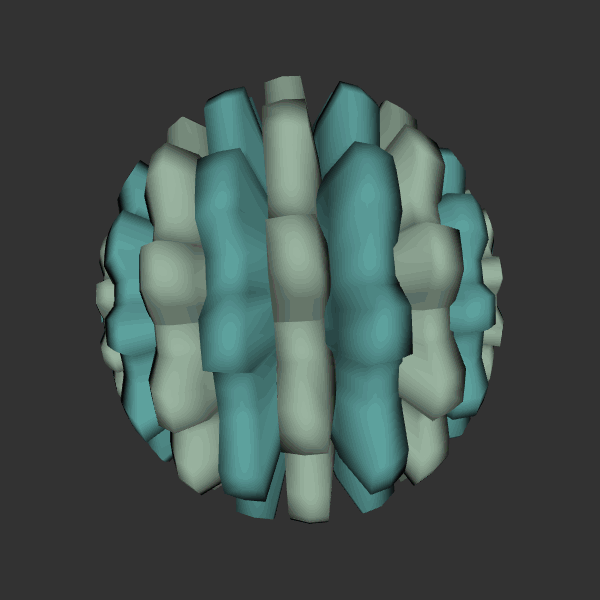
Background: dark